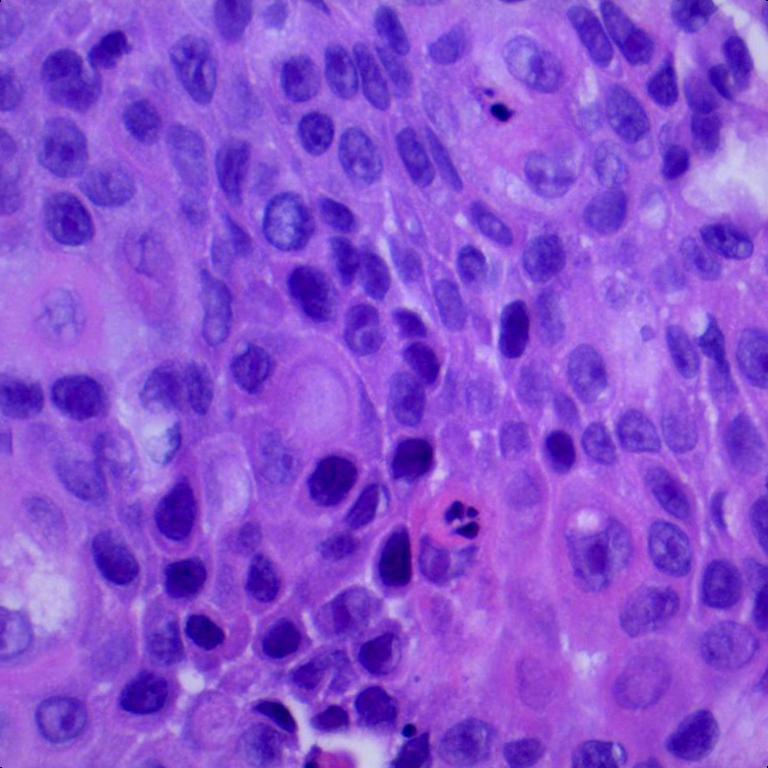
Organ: lung
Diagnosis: squamous carcinomas